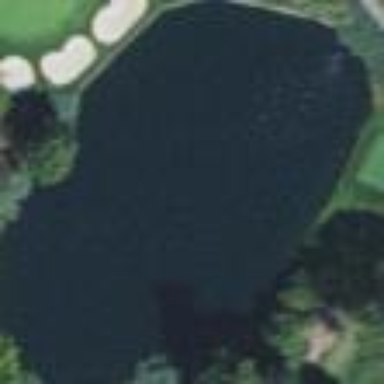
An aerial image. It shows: Water hazard on golf course.